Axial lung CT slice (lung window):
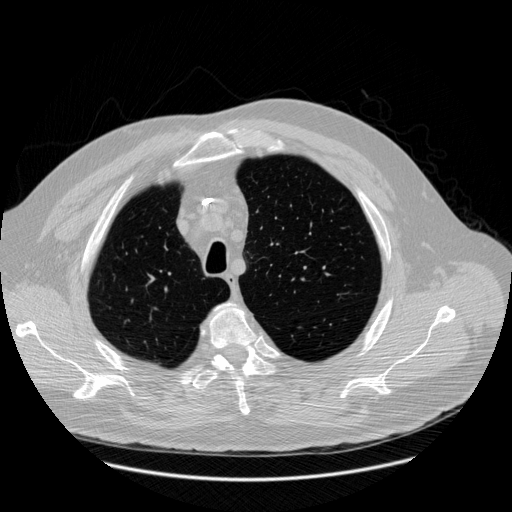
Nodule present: no